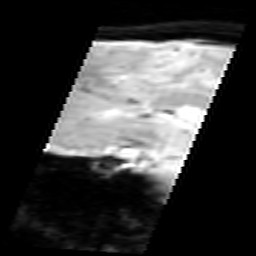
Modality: inplaneT2
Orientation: sagittal
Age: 20
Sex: male